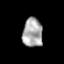
Tissue: prostate
Cell type: Epithelial cells
Senescence score: 0.2891
Nuclear area (px): 568
Mean DAPI intensity: 168.477